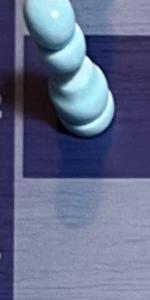
Label: Empty